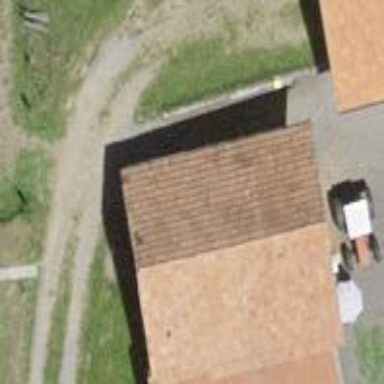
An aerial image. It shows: Barn.